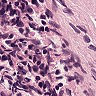
Metastatic tissue present: no